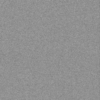
Label: dusty